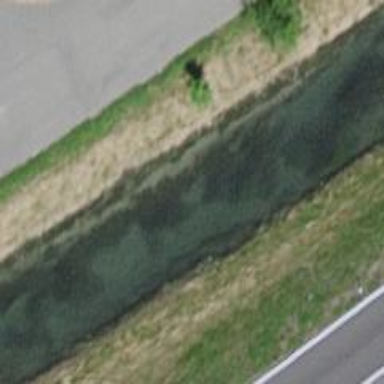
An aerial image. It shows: Canal.